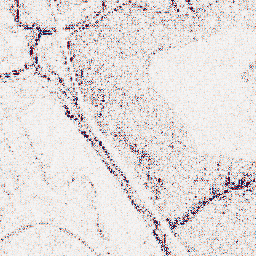
Category: wavelet
Decomposition family: wavelet_biorthogonal
Decomposition parameters: wavelet: bior2.4
level: 1
Upsampling method: quartic
Upsampling parameters: scale: 2
Upsampling scale: 2